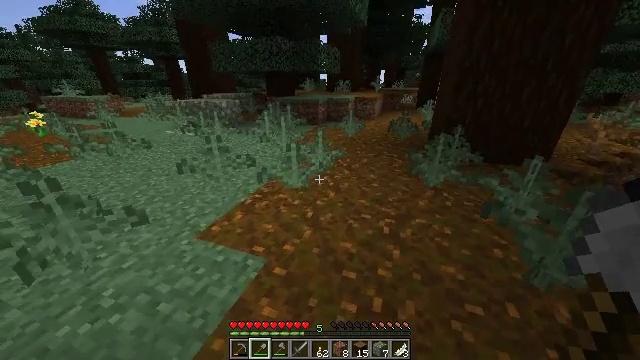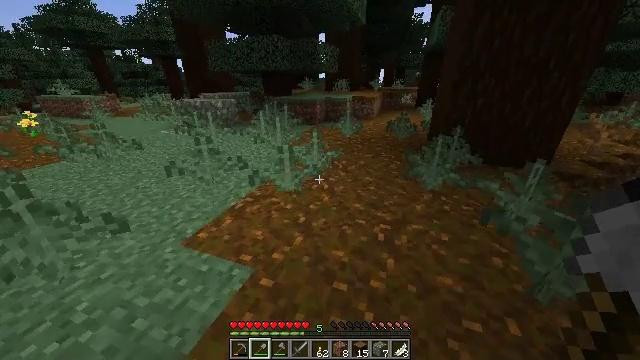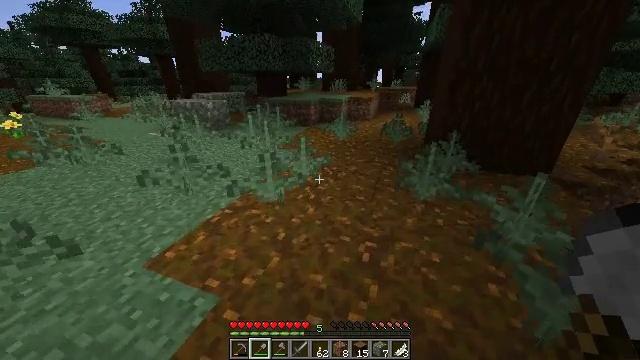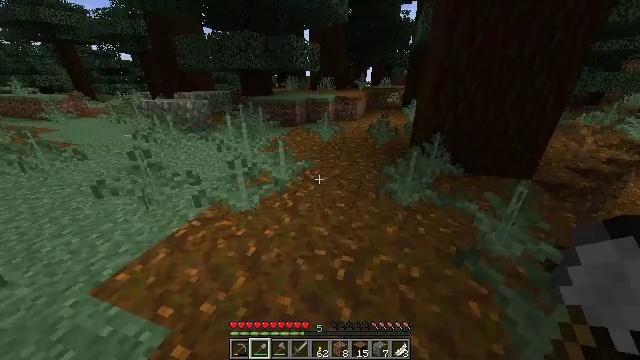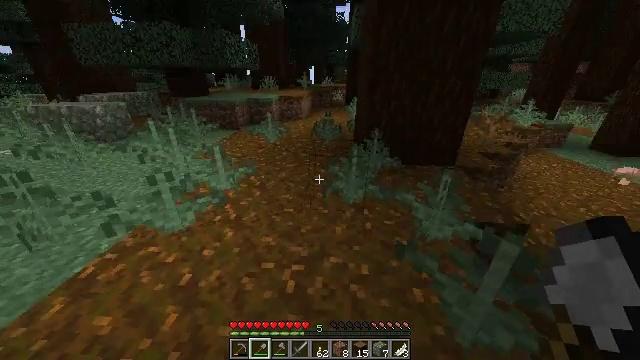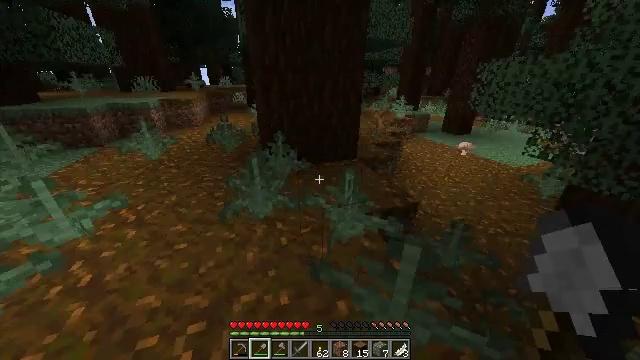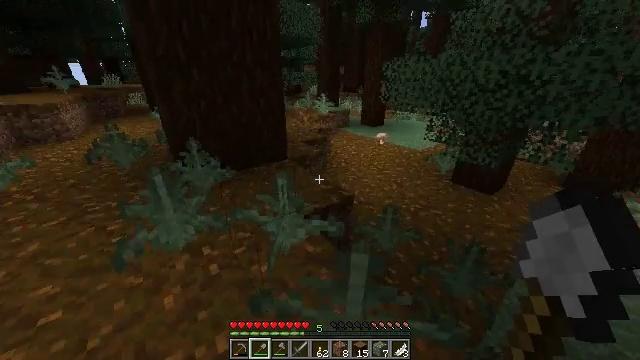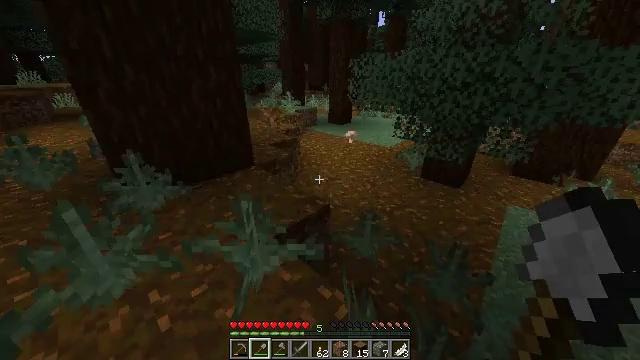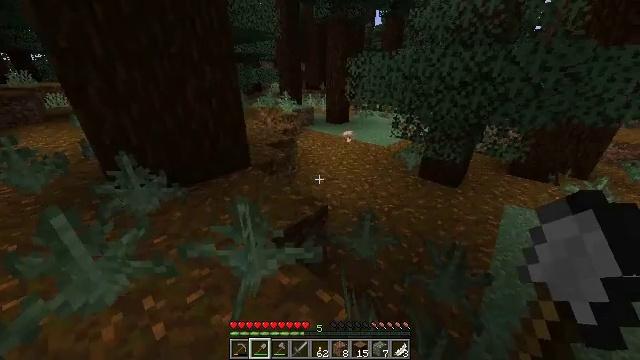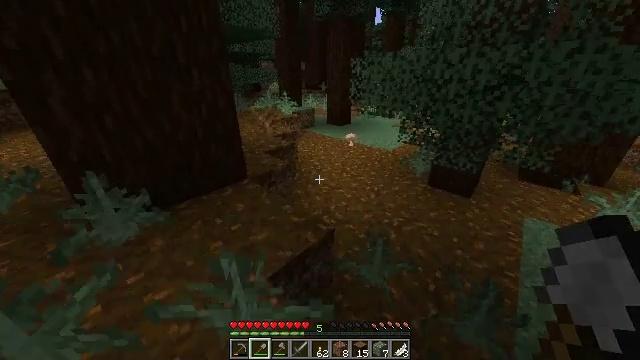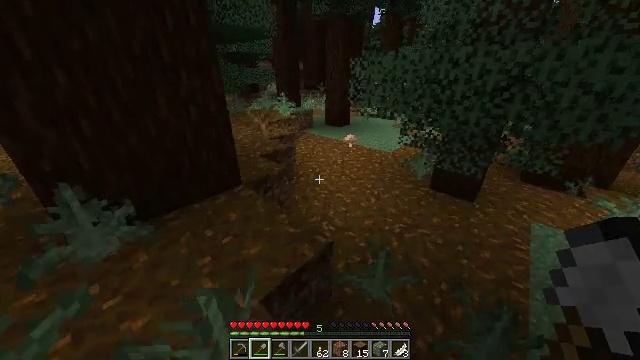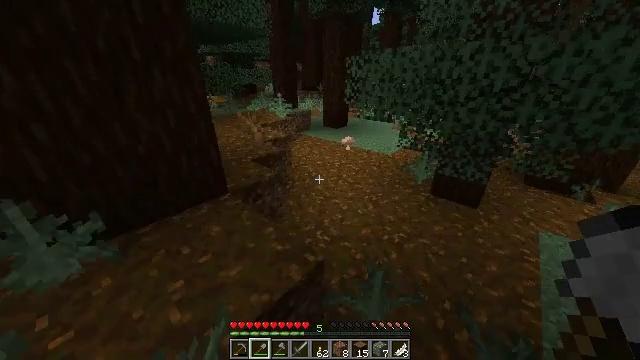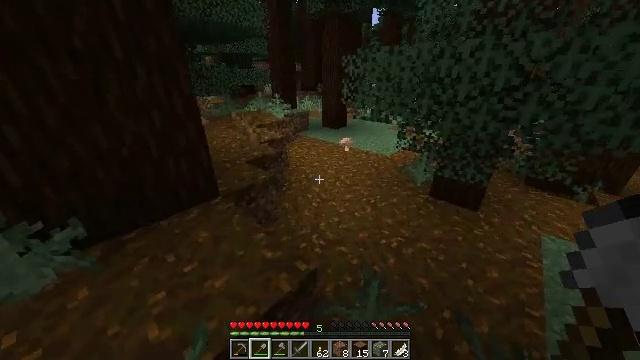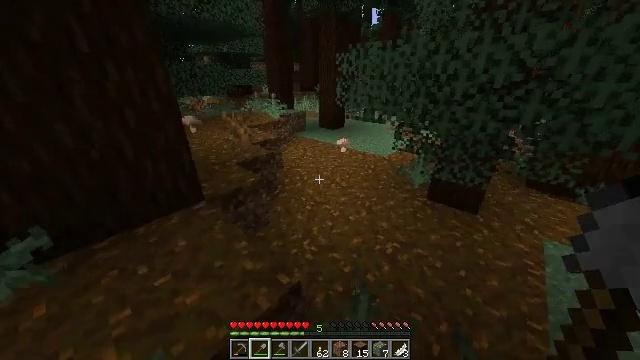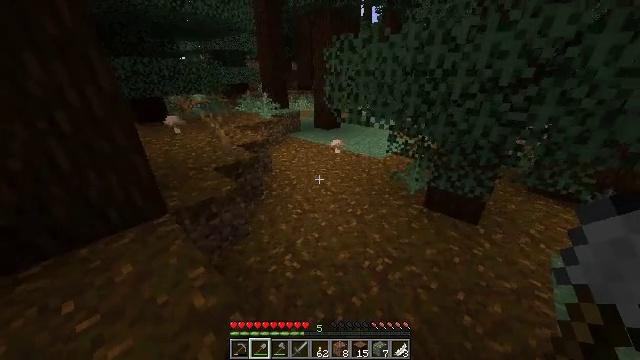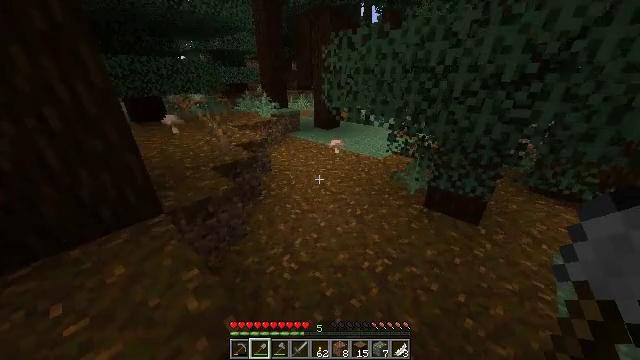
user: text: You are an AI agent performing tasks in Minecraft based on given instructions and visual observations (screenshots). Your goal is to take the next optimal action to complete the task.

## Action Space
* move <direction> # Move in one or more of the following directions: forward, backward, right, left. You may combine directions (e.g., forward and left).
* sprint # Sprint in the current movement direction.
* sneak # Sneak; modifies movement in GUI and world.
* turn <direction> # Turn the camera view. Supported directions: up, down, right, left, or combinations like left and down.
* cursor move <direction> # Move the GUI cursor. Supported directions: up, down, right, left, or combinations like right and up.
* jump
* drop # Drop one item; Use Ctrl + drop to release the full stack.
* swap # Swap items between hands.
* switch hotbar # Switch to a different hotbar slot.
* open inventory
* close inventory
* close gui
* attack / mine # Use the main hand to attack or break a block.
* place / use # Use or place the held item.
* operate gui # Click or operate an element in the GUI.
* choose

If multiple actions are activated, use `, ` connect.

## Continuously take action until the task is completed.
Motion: motion action
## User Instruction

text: Clear the sweet berry bush to collect the sweet berries.
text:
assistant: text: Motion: move forward and move right, sprint
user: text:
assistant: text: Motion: move forward and move right, sprint
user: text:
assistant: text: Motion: move forward and move right, sprint, turn right
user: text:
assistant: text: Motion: move forward and move right, sprint, turn right
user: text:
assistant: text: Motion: move forward, sprint, turn right
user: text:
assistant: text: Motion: move forward, sprint, turn right
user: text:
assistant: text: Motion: move forward, sprint, turn right
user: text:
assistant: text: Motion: move forward, sprint
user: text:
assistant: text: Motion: move forward, sprint
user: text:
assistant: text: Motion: move forward and move right, sprint
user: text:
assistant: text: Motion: move forward and move right, sprint
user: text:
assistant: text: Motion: move forward and move right, sprint
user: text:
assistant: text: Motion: move forward and move right, sprint
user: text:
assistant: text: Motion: move forward, sprint
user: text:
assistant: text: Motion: move forward, sprint
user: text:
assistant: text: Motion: move forward, sprint
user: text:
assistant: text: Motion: move forward, sprint
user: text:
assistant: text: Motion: move forward, sprint
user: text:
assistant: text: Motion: move forward, sprint
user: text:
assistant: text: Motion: move forward, sprint
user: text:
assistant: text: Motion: move forward, sprint, turn up
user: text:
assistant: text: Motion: move forward, sprint, turn up
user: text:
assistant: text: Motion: move forward, sprint, turn up
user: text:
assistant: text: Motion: move forward, sprint, turn up
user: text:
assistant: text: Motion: move forward, sprint
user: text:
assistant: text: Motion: move forward, sprint
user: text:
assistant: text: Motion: move forward, sprint
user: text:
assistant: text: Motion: move forward and move left, sprint, turn right
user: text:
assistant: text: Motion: move forward and move left, sprint, turn right
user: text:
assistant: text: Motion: move forward and move left, sprint, turn right